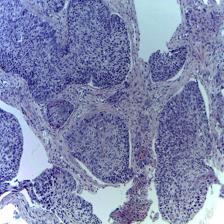
Diagnosis: OSCC